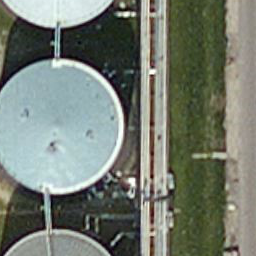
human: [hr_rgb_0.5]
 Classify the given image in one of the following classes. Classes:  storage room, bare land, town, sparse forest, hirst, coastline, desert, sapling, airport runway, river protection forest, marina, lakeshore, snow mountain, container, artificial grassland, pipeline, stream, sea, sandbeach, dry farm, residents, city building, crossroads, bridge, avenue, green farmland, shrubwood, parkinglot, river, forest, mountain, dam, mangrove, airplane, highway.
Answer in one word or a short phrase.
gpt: storage room